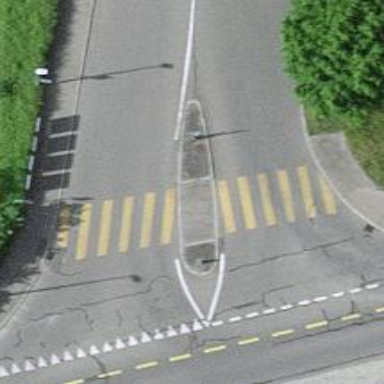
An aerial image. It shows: Marked road crossing with pedestrian island.